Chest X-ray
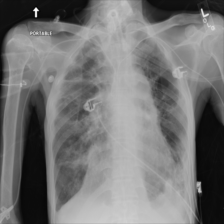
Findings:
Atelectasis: negative
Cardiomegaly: negative
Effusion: negative
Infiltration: negative
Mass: negative
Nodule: negative
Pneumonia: negative
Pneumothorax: negative
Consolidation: negative
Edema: negative
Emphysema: negative
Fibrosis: negative
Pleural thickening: negative
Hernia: negative